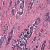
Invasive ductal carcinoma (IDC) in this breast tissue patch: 1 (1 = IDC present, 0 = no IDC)